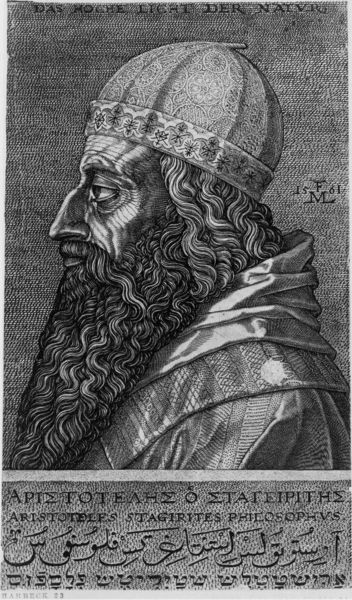
Titel: Bildnis des Aristoteles
Künstler: Melchior Lorch
Institution: (Seriendruck)
Schlagwörter: dunkel, mann, umhang, weiß, hut, mund, nase, profil, schwarz, skizze, stirn, zeichnung, blick, alt, bart, kappe, mütze, augen, falten, gesicht, kragen, bild, bildnis, portrait, porträt, signatur, natur, auge, gewand, haare, kutte, mantel, krone, locken, schrift, wangen, man, grafik, könig, papst, tafel, spitz, inschrift, seitenansicht, wei, druck, druckgraphik, radierung, stich, titel, scharz, text, überschrift, arzt, pope, arabisch, griechisch, gelehrter, kupferstich, grieche, islam, durck, latein, grichisch, lateinisch, hebräisch, seriendruck, aristoteles, grische, 1561, arambische schrift, aristopeles, das hche licht der natur, das hoche licht der natur, bleisift